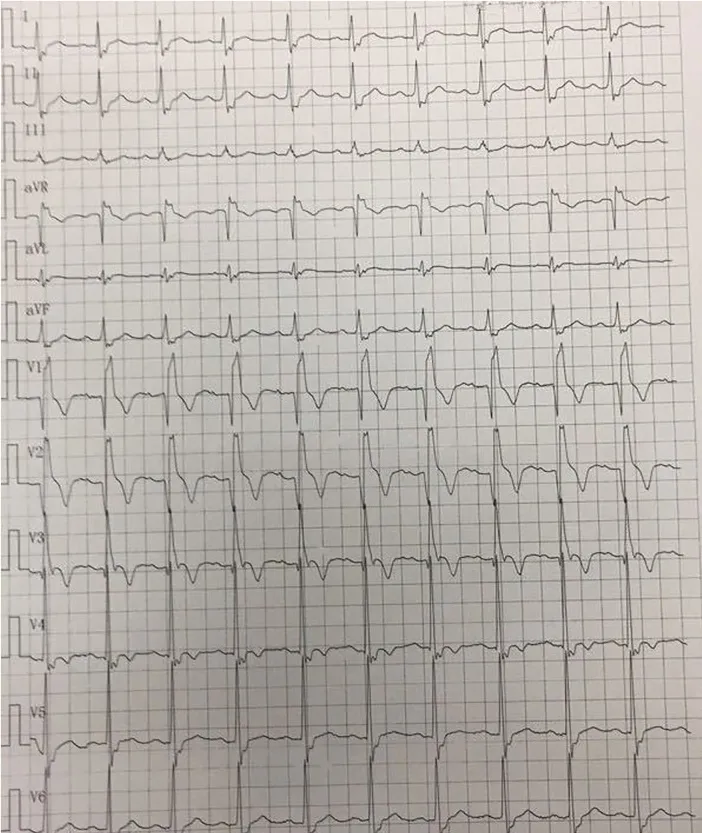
Electrocardiogram on admission shows sinus rhythm, complete right bundle branch block, pathological Q waves in leads V1-V3, and T wave changes in some leads.
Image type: electrography (ekg)